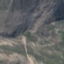
Label: HerbaceousVegetation